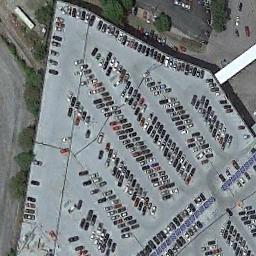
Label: parking_lot